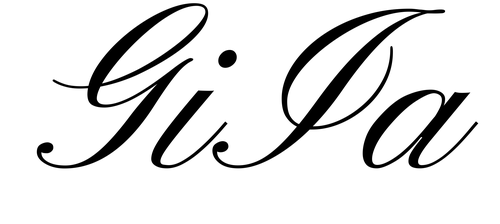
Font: PinyonScript-Regular